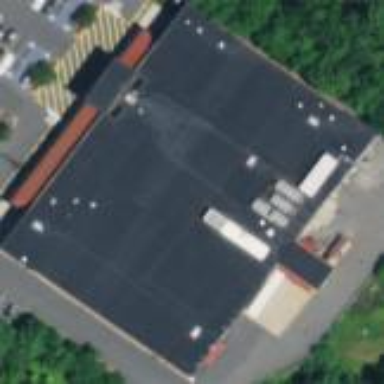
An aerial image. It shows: Supermarket located in building.